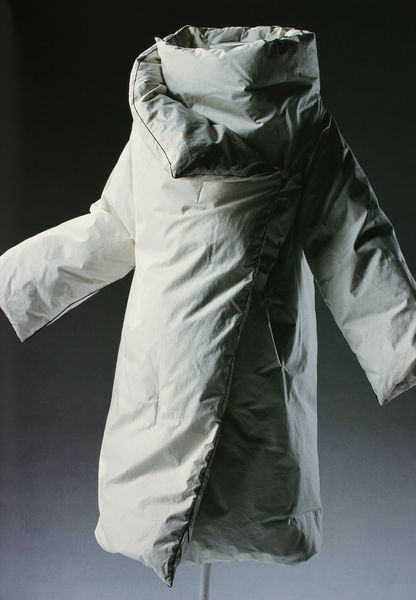
Titel: Mantel
Künstler: Martin Margiela
Standort: Kyoto (Japan)
Institution: Kyoto Costume Institute
Schlagwörter: weiß, mode, jacke, kleidung, kragen, ärmel, mantel, schräg, warm, winter, dick, foto, wintermantel, kapuze, daunen, asymetrisch, anorak, dauenenmamntel, margiela romée, luise, winterjacke